Question: I have a basic form in a .gsp with some textfields and buttons. The buttons have some CSS styles which are correctly applied when rendering regular html or grails submit buttons, however when rendering a g:submitToRemote, the submit button is rendered without the proper CSS styles.
Here's the relevant .gsp code :
'''
<g:form >
<div class="span2">
<g:submitToRemote class="span12" controller="contacto" action="send" name="submit" value="Enviar">
</g:submitToRemote>
</div>
<div class="span2">
<input class="span12" type="reset" value="Limpiar"/>
</div>
</g:form>
'''
and the html that gets rendered:
'''
<div class="span2">
<input onclick="jQuery.ajax({type:'POST',data:jQuery(this).parents('form:first').serialize(), url:'/Coaching/contacto/send',success:function(data,textStatus){},error:function(XMLHttpRequest,textStatus,errorThrown){}});return false" name="submit" value="Enviar" class="span12" type="button">
</div>
<div class="span2">
<input class="span12" value="Limpiar" type="reset">
</div>
'''
This is how the final form looks like:

Is there any reason why the first button is not being properly rendered? What am i doing wrong? Thanks for your help!
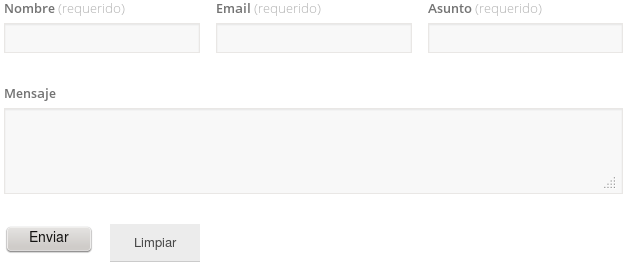
Answer: It's probably picking up the 'type='button'' styling, as you can see, it has the same class. Inspect it with something like Chrome's developer tools, and I'm sure you'll see the problem ('input[type=button]' is probably different to 'input[type=reset]')
I doubt that the 'onclick' handler has anything to do with it. inputs with 'type='button'' and 'type='submit'' can be styled differently. I reckon you're missing some css